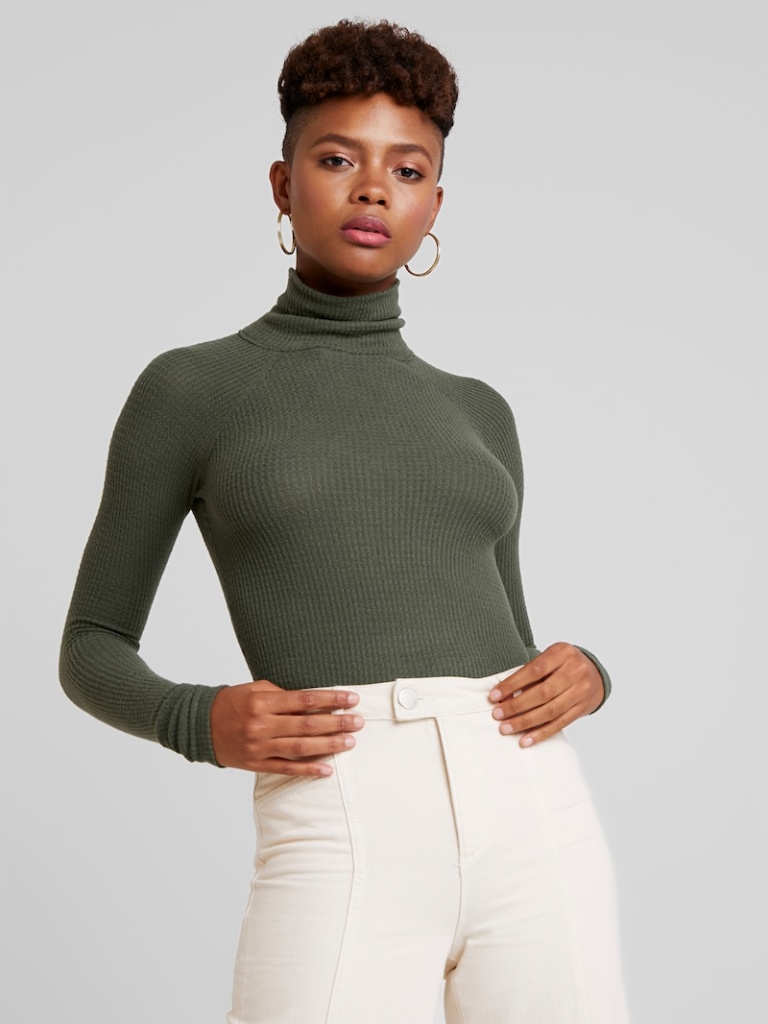
ribbed tight a long-sleeved with the sleeves down hip length Fully Tucked in turtleneck bodysuit